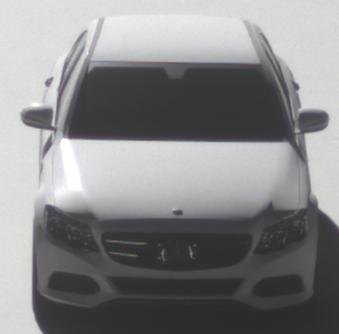
Make: Mercedes-Benz
Model: C 160
Detailed model: C-Class (205) Limousine
Model produced from: 2015/04
Model produced until: 2018/04
Doors: 4
Color: white
Road condition: dry road
Daytime: morning or afternoon
Contrast: high contrast